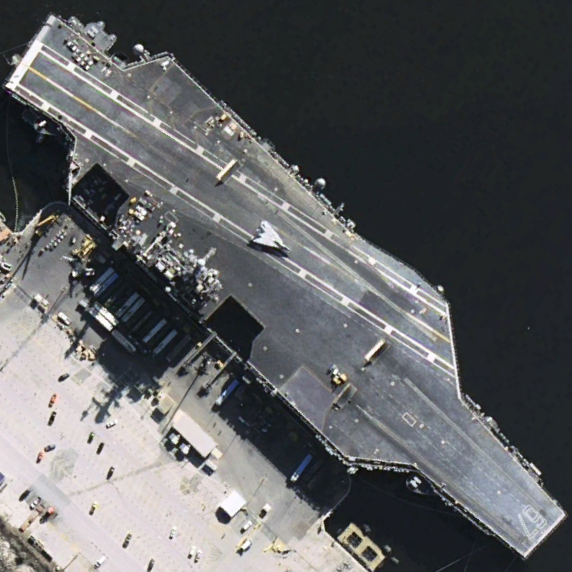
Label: KittyHawk-class_aircraft_carrier